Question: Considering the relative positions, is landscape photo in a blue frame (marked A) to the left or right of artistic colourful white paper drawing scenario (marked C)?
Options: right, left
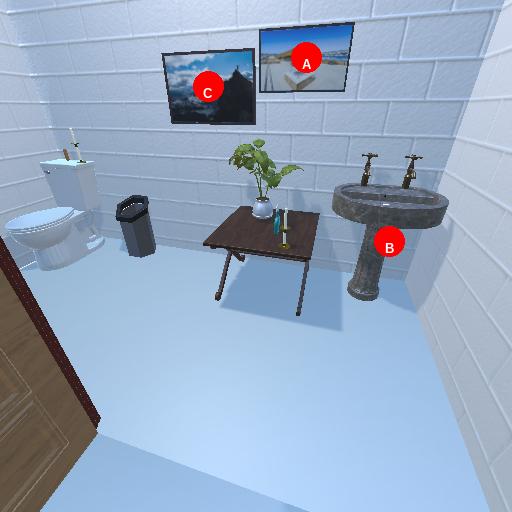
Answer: right